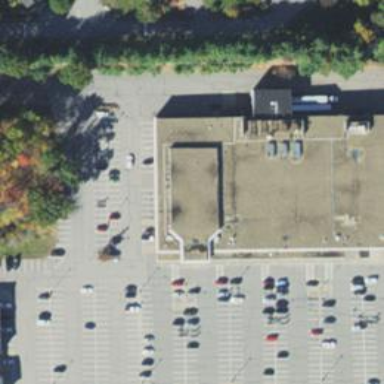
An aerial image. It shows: Supermarket located in building.